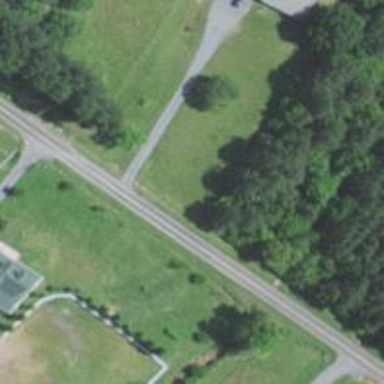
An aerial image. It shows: Driveway leading to service road.